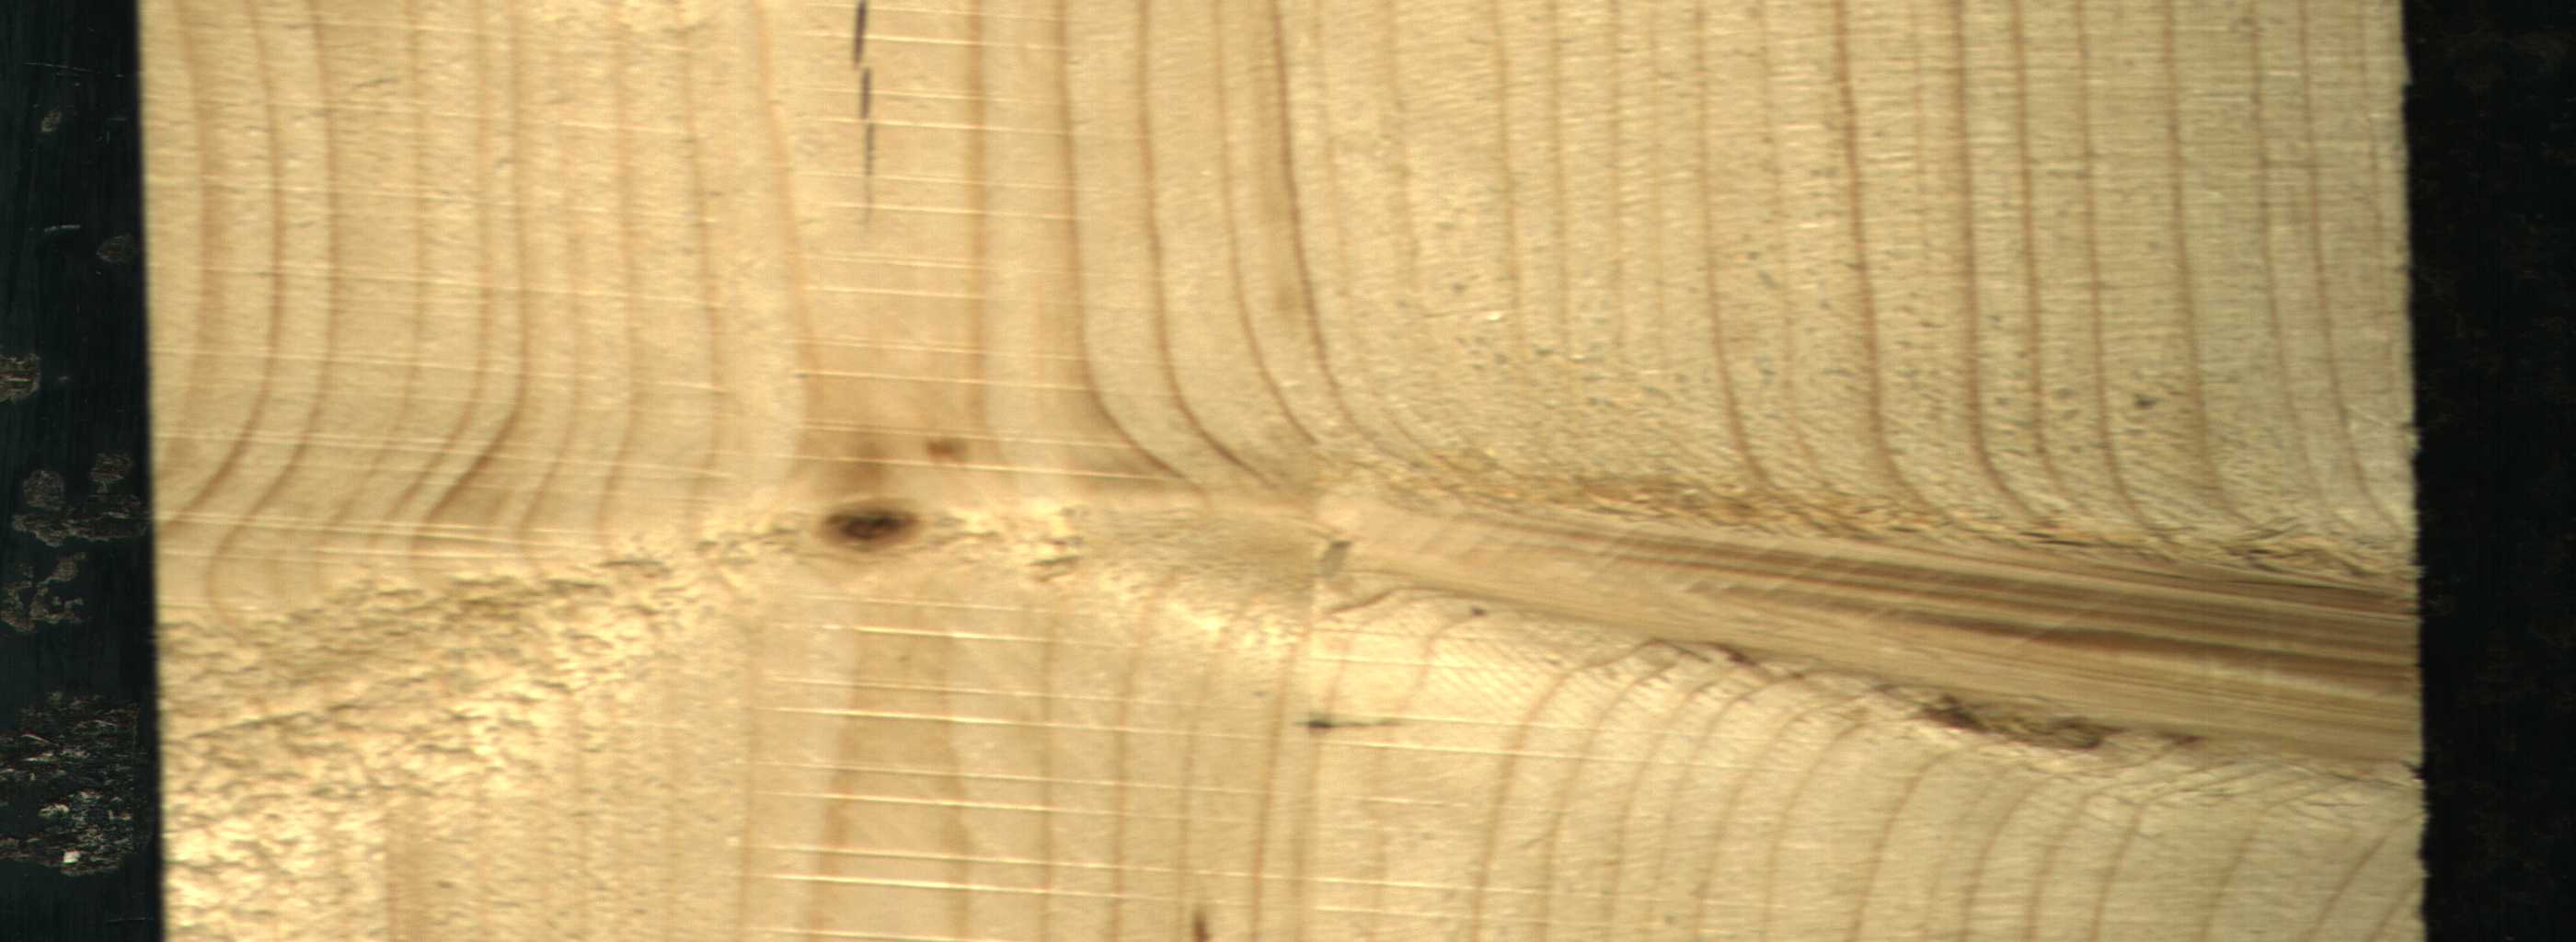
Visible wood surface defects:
Crack
Live_Knot
Live_Knot